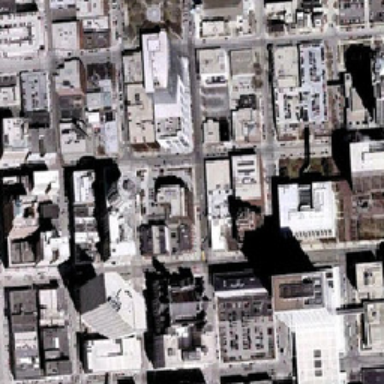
The dense office buildings are located in the busy commercial district but are divided into several street blocks .